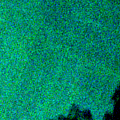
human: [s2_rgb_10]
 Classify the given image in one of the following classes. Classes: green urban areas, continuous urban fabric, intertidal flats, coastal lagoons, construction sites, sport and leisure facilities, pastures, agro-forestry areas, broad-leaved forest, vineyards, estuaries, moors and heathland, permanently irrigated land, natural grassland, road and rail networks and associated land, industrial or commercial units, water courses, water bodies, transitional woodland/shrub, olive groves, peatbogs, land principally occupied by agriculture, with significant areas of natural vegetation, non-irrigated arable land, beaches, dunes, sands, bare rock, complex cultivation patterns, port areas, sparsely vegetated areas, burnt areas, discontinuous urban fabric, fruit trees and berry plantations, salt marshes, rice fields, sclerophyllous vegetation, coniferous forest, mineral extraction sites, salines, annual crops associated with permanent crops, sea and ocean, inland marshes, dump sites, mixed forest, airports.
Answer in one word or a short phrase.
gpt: sea and ocean